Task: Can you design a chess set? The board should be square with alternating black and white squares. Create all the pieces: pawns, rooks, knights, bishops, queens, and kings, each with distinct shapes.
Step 2292:
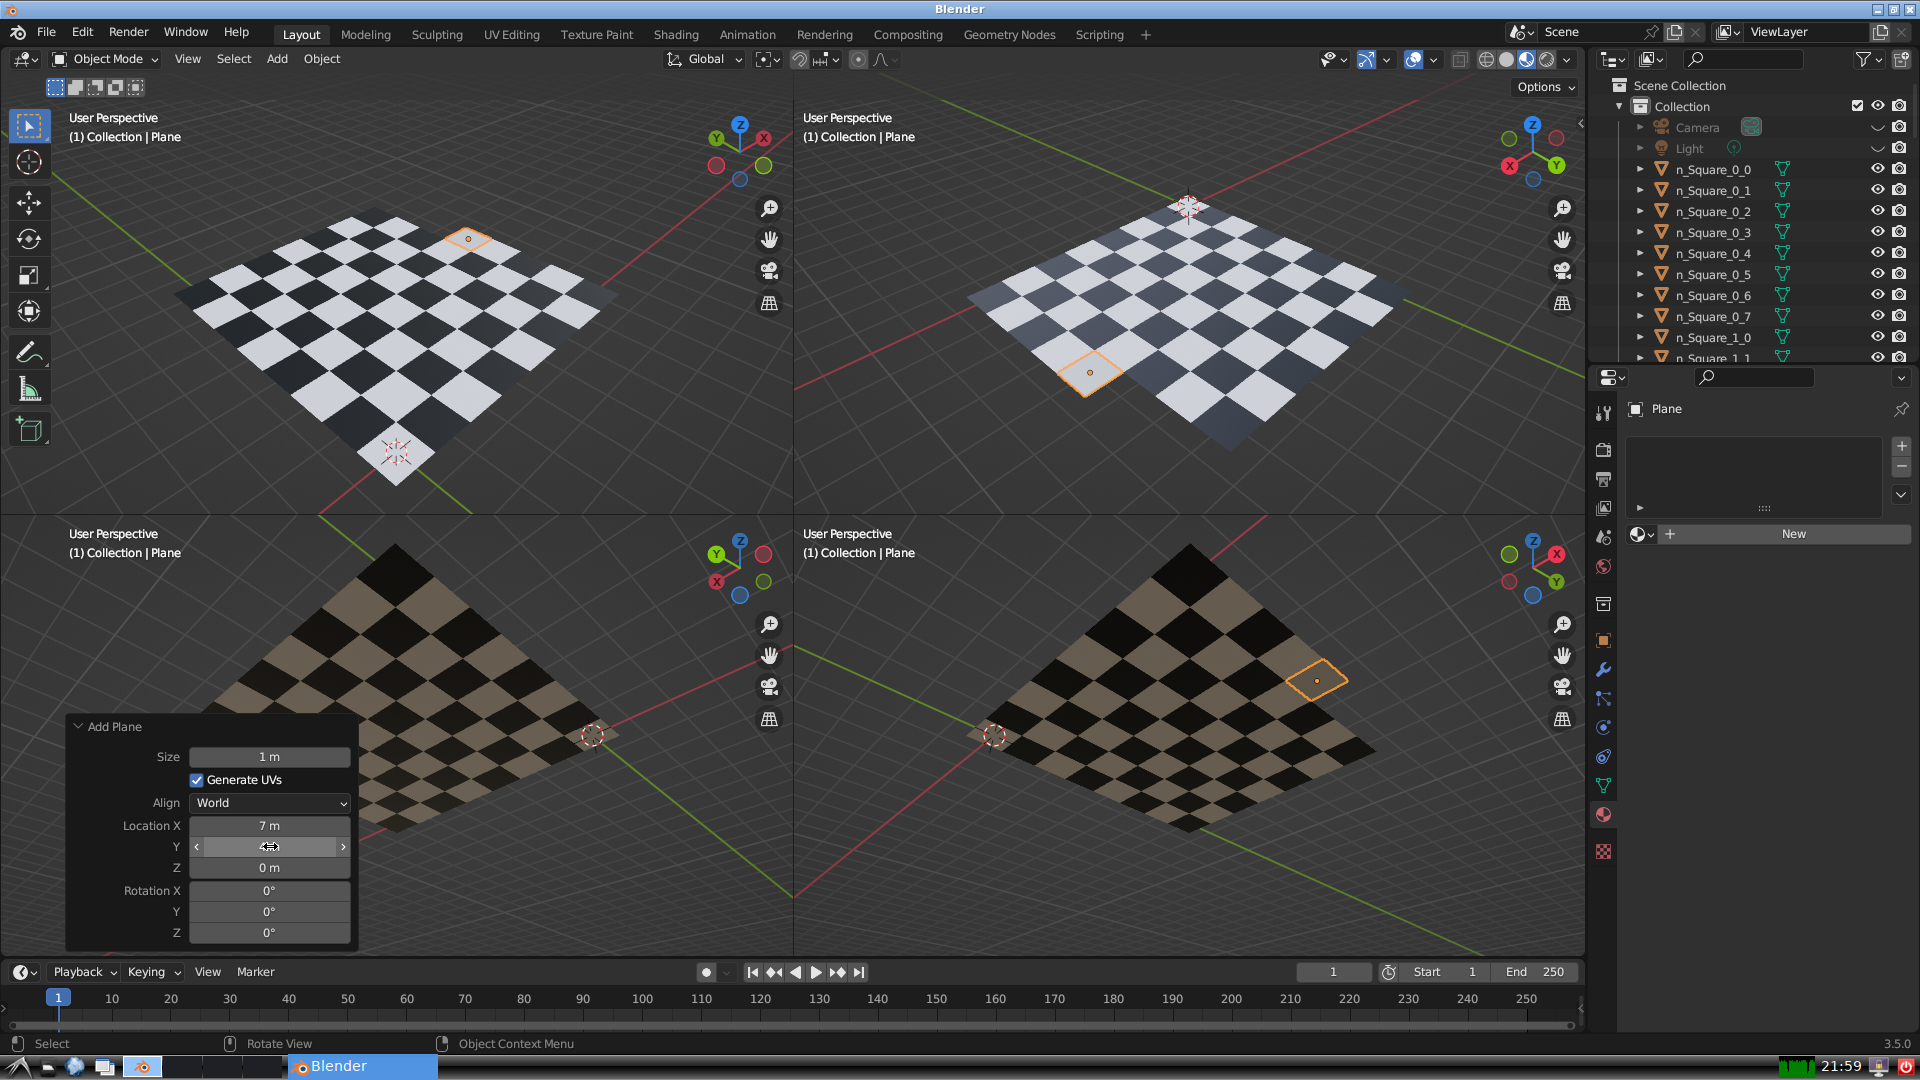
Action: {"mouse_move": [270, 867]}